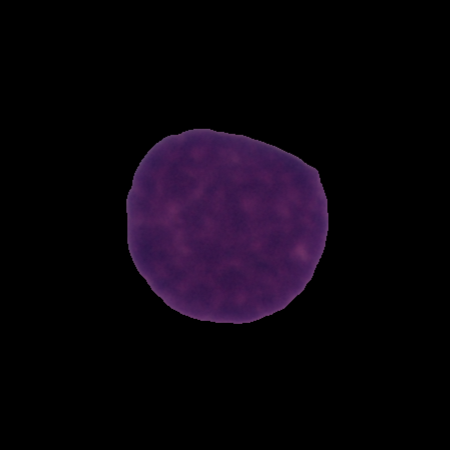
Label: cancer